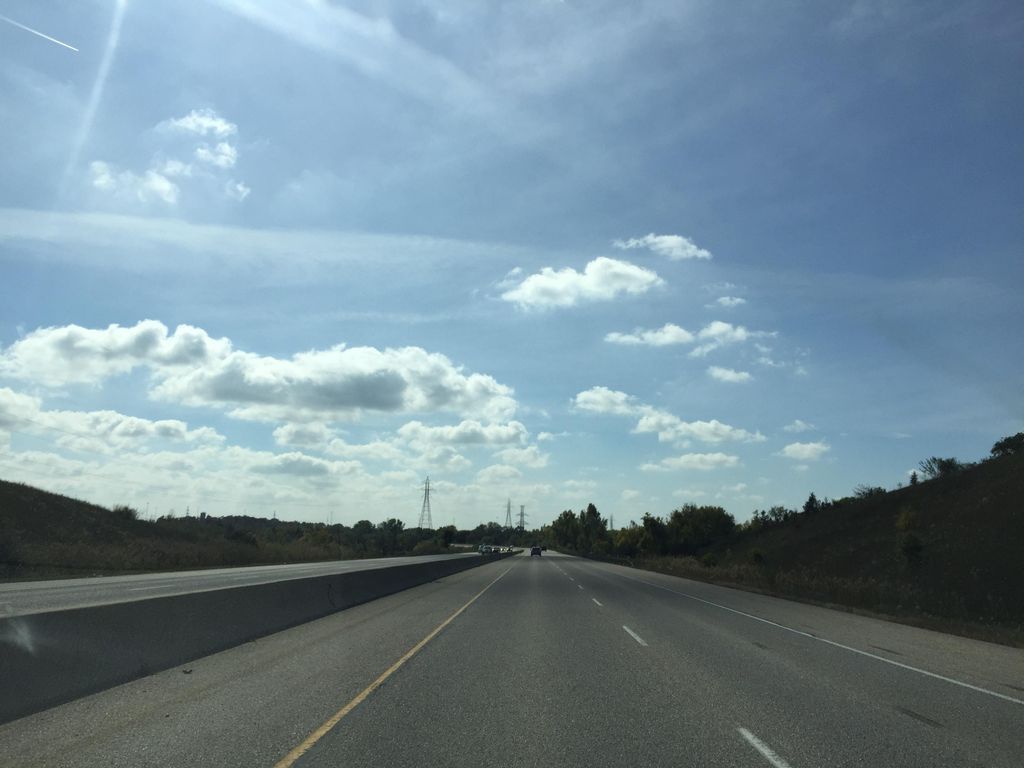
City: kitchener-waterloo